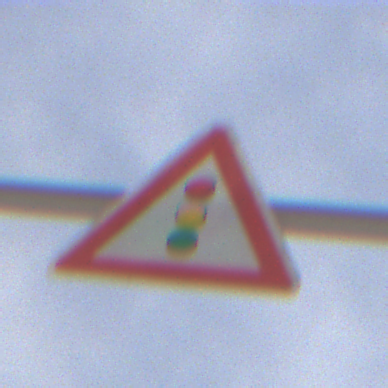
Verkehrszeichen: Lichtzeichenanlage
Umgebung: Outdoor, Suburban
Tageszeit: MorningAfternoon
Wetter: PartlyCloudy
Licht: Natural
Jahreszeit: NotSpecified
Kontrast: HighContrast